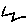
Label: zigzag